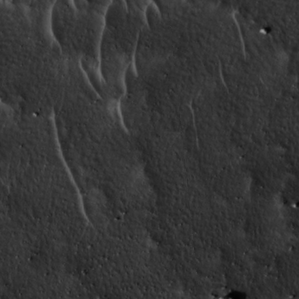
Label: non_frost